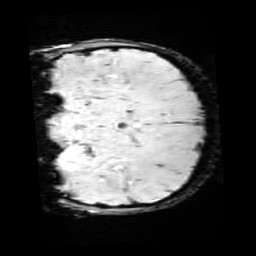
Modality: SWI
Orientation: coronal
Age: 9
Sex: female
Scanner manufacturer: siemens
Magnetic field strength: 3 T
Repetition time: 0.027 s
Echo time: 0.02 s